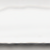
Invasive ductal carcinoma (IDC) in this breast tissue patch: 0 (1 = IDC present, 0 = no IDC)